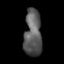
Tissue: prostate
Cell type: T cells
Senescence score: 0.3244
Nuclear area (px): 802
Mean DAPI intensity: 91.168